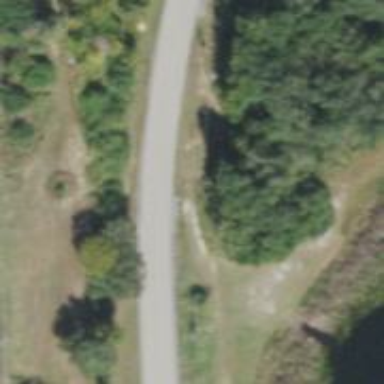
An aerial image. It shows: Abandoned road.